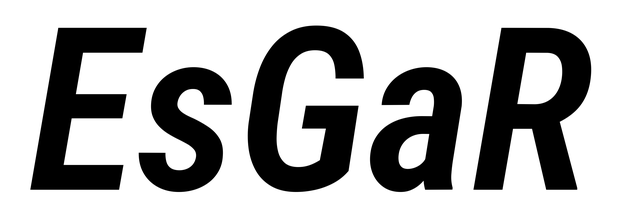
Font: Roboto-Italic_Condensed_SemiBold_Italic